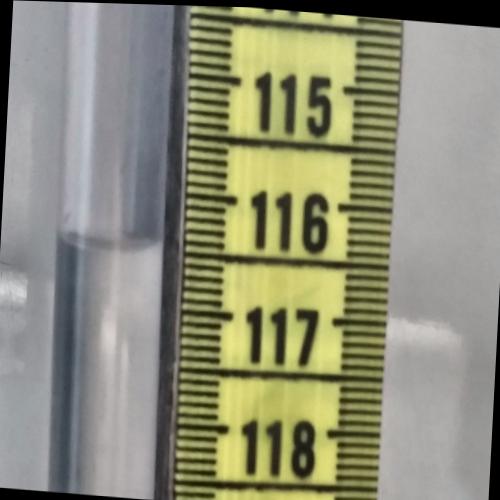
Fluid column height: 116.4 cm